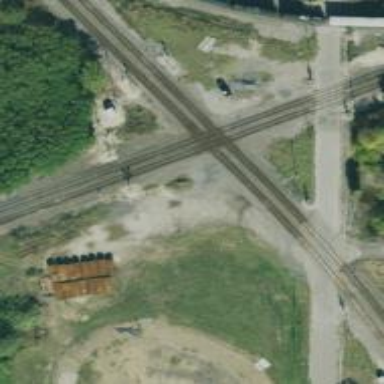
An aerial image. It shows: Railway crossing.